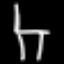
Label: chair